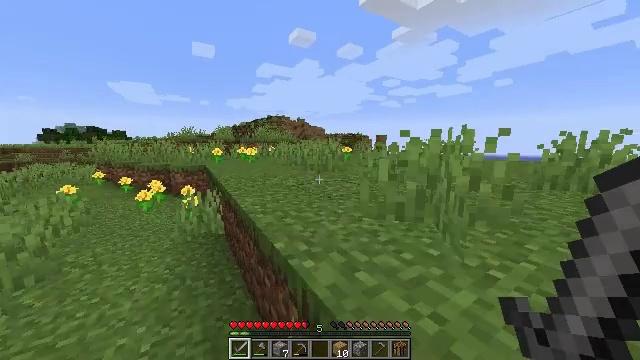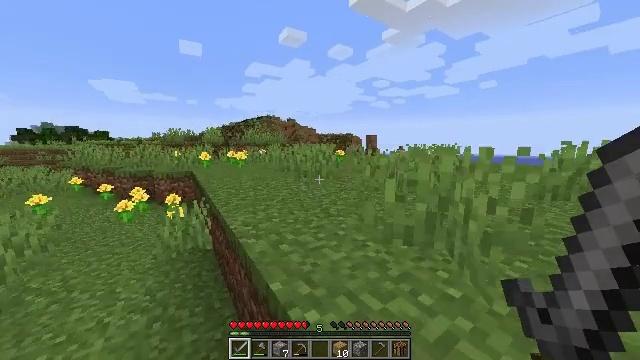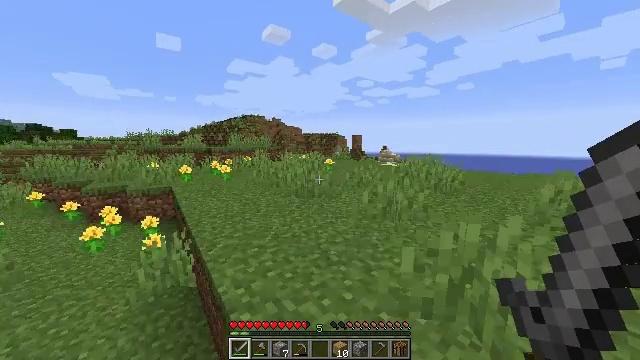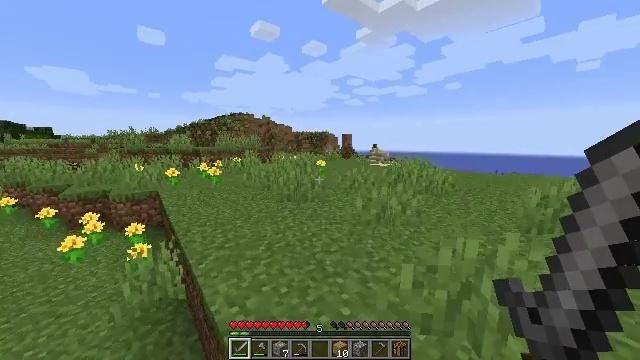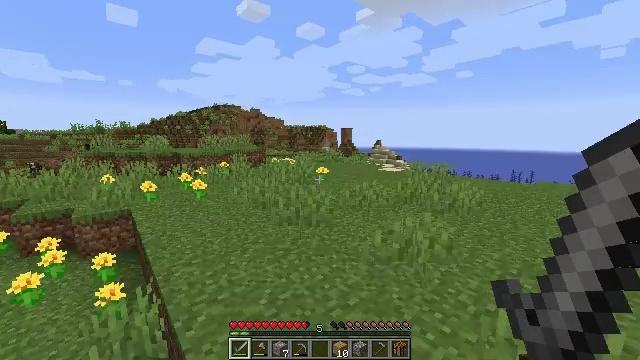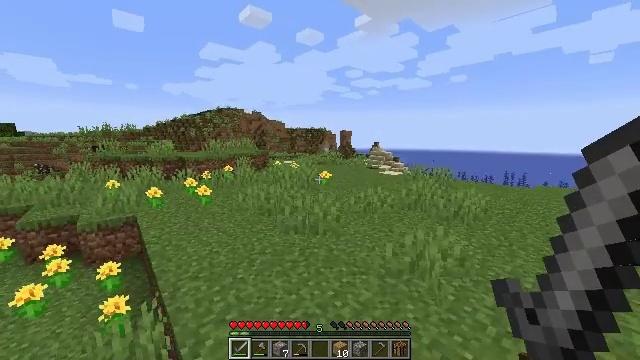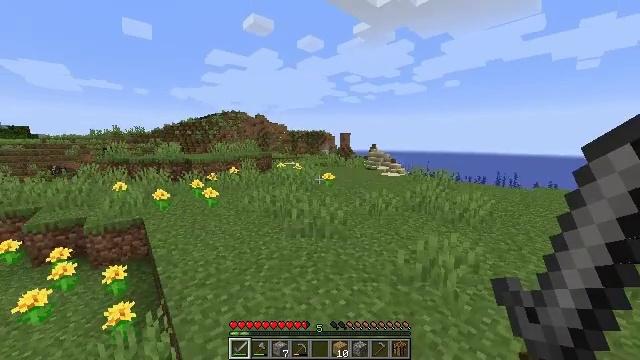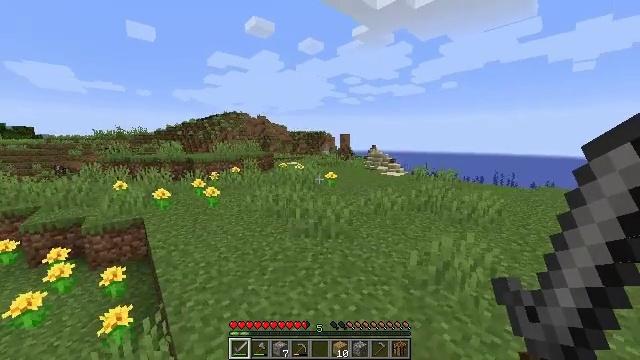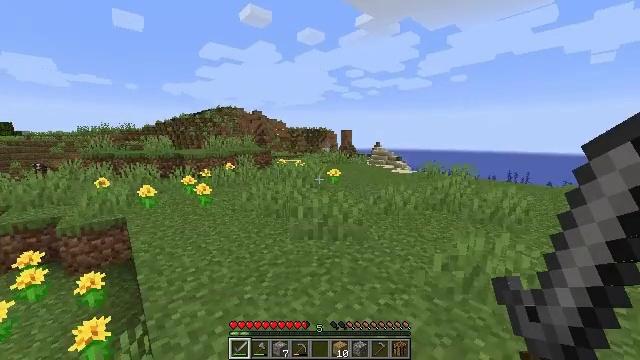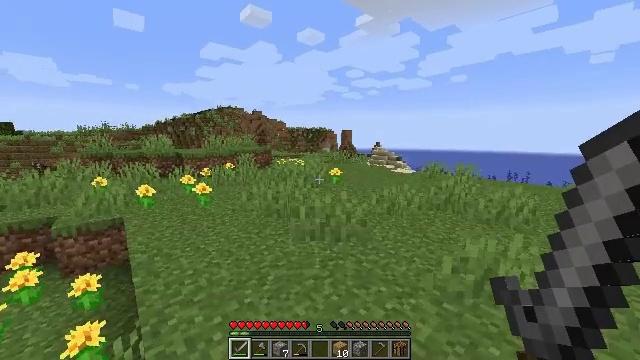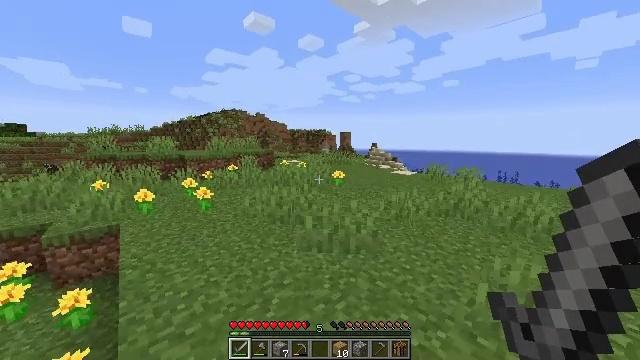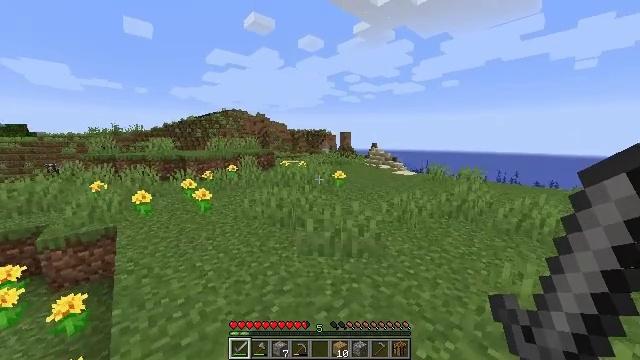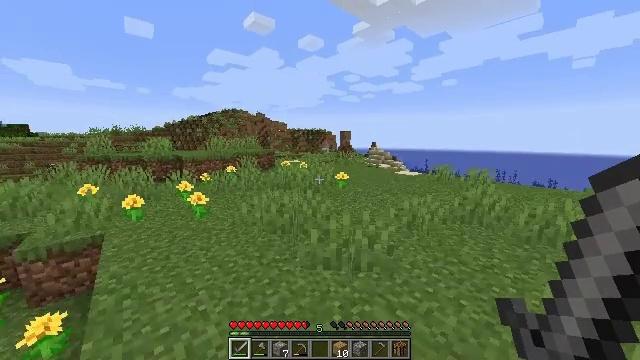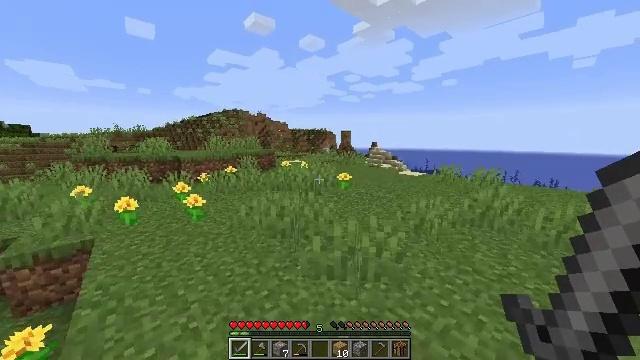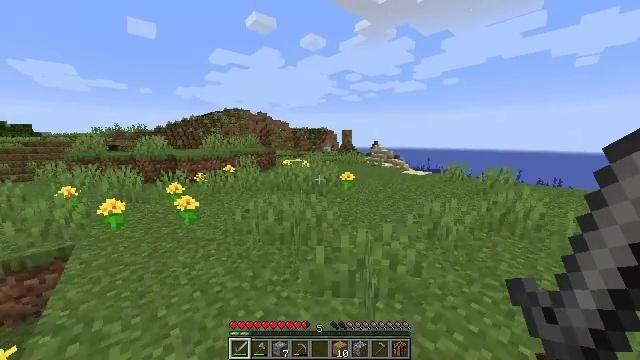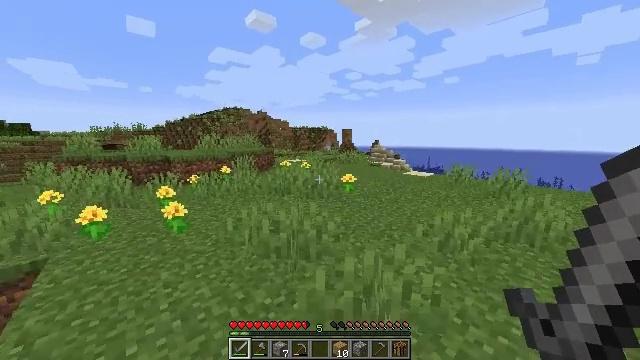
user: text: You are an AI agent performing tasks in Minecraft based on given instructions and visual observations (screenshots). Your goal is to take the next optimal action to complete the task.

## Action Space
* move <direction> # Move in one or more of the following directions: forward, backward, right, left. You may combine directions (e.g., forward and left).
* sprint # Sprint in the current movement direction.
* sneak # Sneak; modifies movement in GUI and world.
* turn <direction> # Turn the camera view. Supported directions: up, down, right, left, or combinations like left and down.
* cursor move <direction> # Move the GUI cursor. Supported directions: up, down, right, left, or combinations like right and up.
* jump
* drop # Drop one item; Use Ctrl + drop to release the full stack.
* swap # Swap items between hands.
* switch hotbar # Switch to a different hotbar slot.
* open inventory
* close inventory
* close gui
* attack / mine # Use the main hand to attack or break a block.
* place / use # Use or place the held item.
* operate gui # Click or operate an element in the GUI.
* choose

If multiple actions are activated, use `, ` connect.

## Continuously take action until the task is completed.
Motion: motion action
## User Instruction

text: Harvest sugar cane from the plant.
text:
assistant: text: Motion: move forward, sprint, turn right, jump
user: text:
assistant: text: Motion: move forward, sprint, turn right, jump
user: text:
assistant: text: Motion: move forward, sprint, turn right, jump
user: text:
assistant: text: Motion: move forward, sprint, turn right, jump
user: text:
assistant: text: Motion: move forward, sprint
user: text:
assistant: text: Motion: move forward, sprint
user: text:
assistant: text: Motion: move forward, sprint
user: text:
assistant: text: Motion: move forward, sprint
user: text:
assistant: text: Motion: move forward, sprint
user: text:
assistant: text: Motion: move forward, sprint
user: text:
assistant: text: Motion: move forward, sprint
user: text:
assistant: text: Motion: move forward, sprint
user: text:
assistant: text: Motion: move forward, sprint
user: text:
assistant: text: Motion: move forward, sprint
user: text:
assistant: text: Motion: move forward, sprint
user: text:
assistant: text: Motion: move forward, sprint
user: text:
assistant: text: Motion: move forward, sprint
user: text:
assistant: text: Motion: move forward, sprint, turn left and down
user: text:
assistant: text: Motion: move forward, sprint, turn left and down
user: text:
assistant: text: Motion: move forward, sprint, turn left
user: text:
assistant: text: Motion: move forward, sprint, turn left
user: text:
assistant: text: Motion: move forward, sprint
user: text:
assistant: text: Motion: move forward, sprint
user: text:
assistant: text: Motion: move forward, sprint
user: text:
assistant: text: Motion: move forward, sprint
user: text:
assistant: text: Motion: move forward, sprint
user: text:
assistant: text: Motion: move forward, sprint
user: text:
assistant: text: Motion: move forward, sprint
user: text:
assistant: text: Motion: move forward, sprint
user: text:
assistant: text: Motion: move forward, sprint